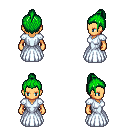
a pixel art fantasy rpg character, female body template, human, tanned skin, underdress, teal pants, green short topknot hairstyle, four views (front, back, left, right), 2x2 character sprite sheet, small pixel art, hard edges, no anti-aliasing